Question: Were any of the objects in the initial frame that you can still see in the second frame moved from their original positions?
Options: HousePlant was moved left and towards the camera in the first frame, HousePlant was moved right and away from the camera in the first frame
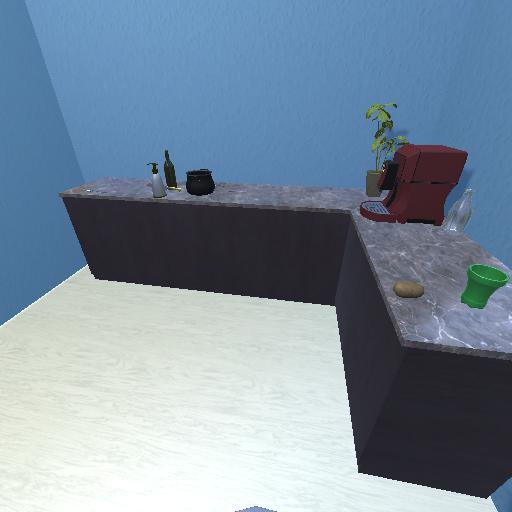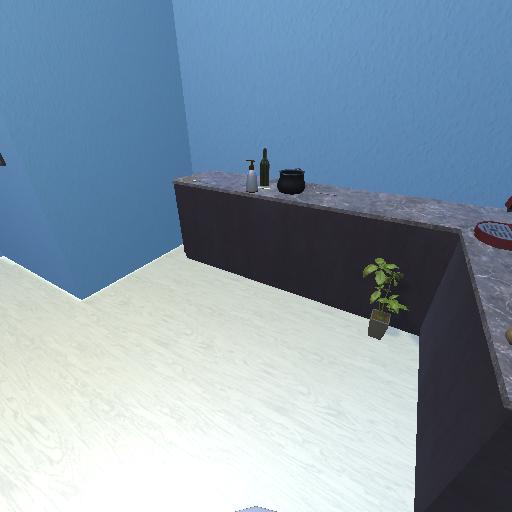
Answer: HousePlant was moved left and towards the camera in the first frame